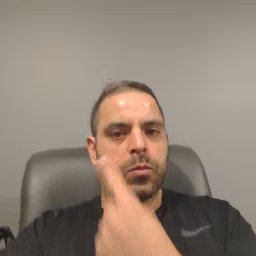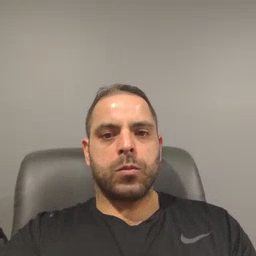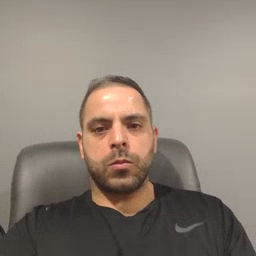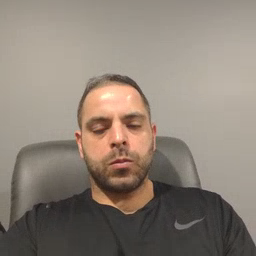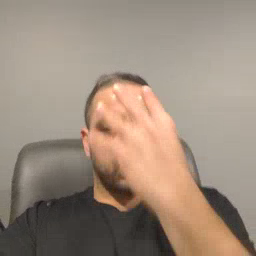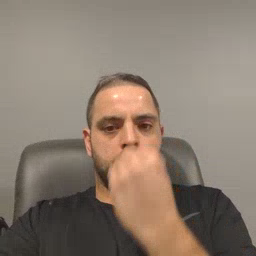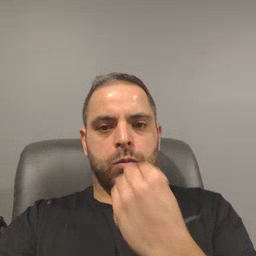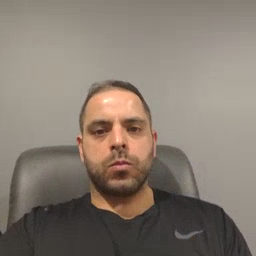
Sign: sleepy